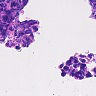
Metastatic tissue present: no